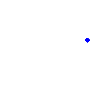
Particle: pion